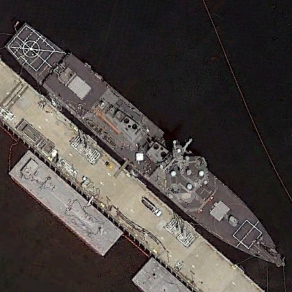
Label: destroyer